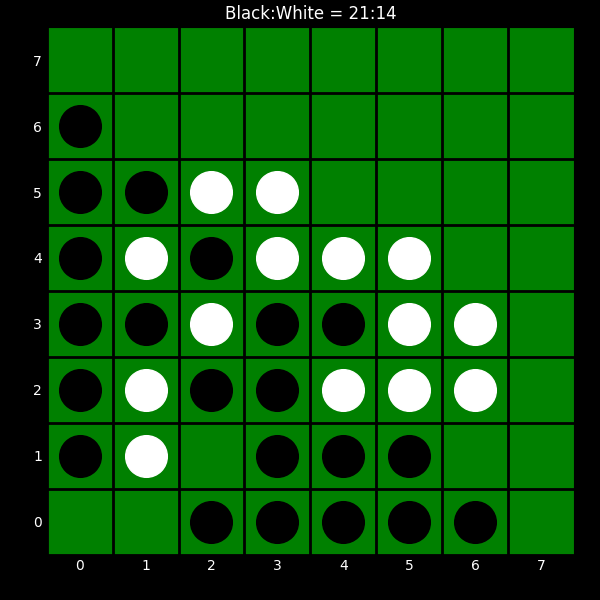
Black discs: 21
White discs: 14